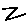
Label: zigzag